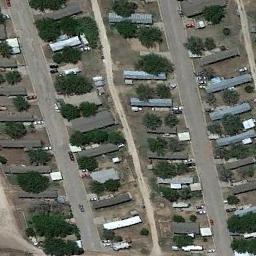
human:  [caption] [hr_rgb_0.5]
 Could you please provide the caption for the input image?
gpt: Many buildings of different shapes and sizes are in mobile home parks .

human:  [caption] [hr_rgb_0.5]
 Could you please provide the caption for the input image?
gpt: The mobile home park has some mobile homes arranged in lines and some trees are among these mobile homes .

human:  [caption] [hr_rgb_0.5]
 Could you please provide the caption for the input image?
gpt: The mobile home park is on the bare land next to some trees and road .

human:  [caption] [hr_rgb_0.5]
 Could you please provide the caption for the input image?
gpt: There are three rows of mobile homes .

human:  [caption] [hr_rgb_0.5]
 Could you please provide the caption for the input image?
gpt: There are many buildings and green trees in the mobile home park .